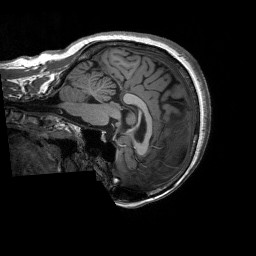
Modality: T1w
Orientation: sagittal
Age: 58
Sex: female
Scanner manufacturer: siemens
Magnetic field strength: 3 T
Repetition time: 2.5 s
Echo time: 0.00248 s